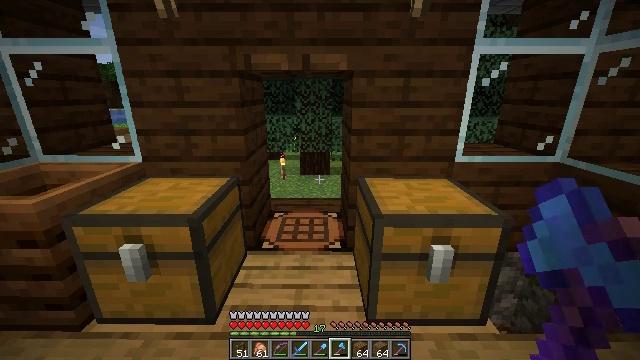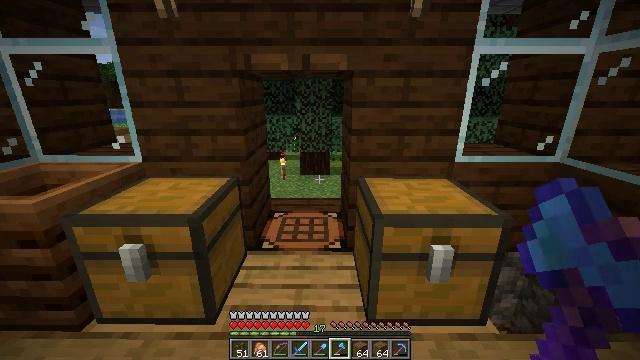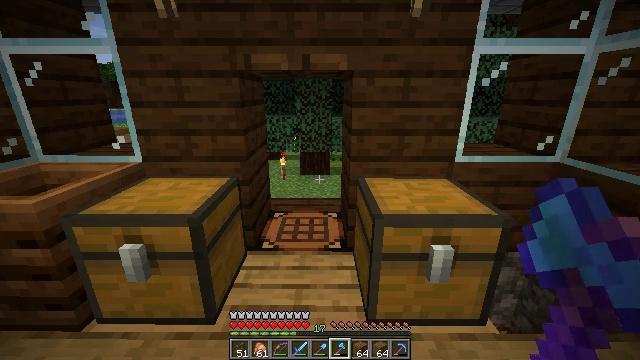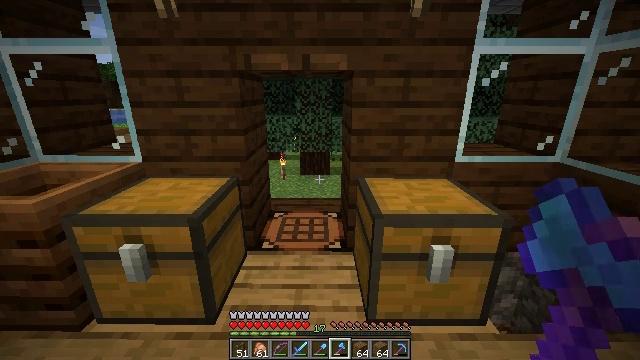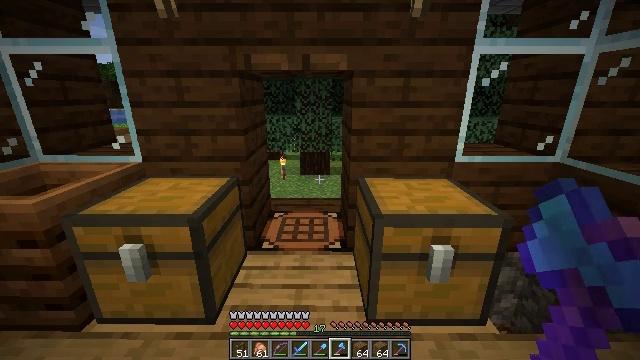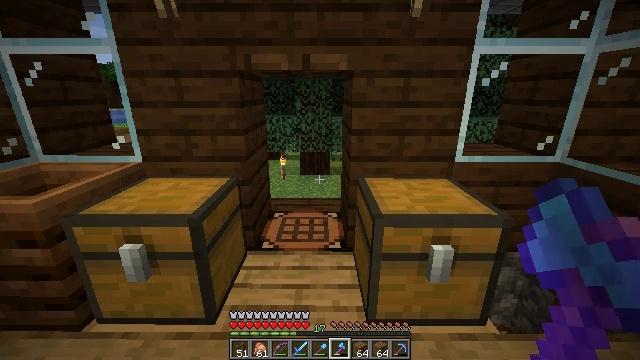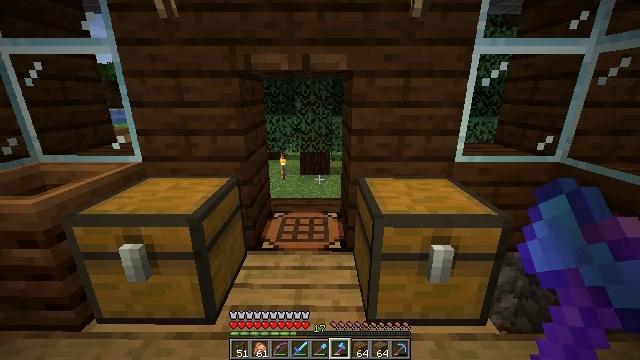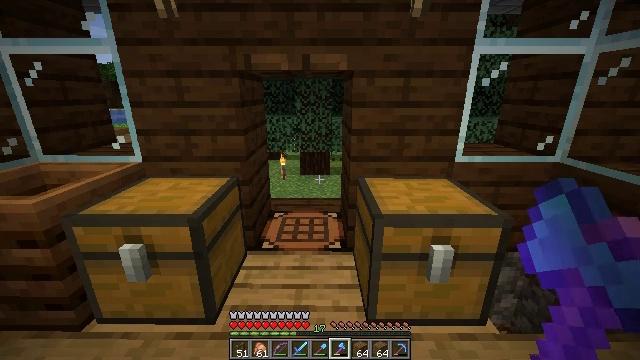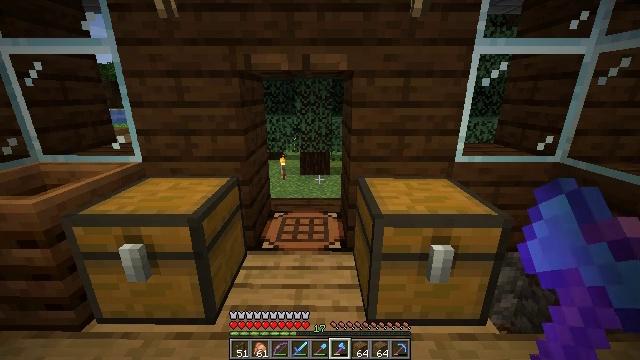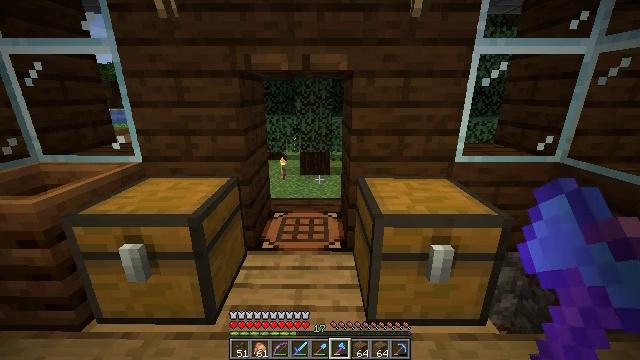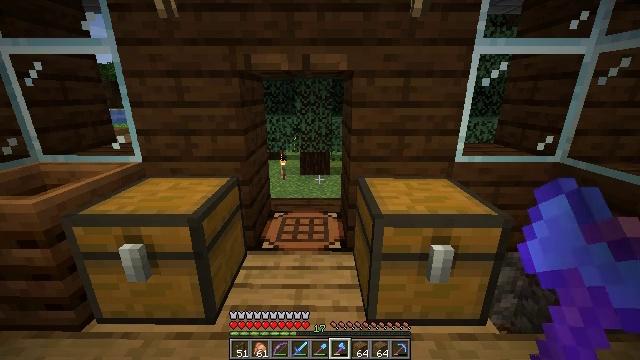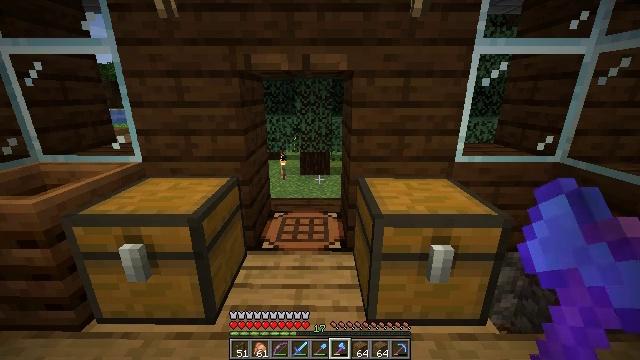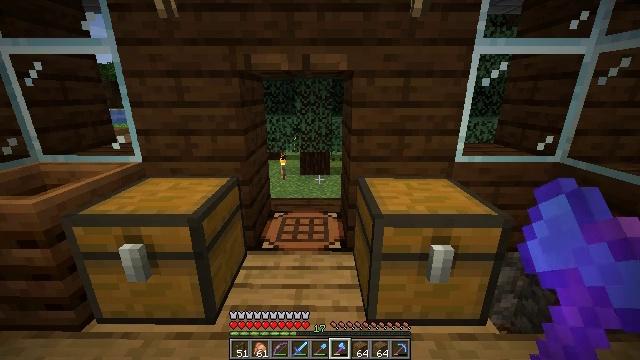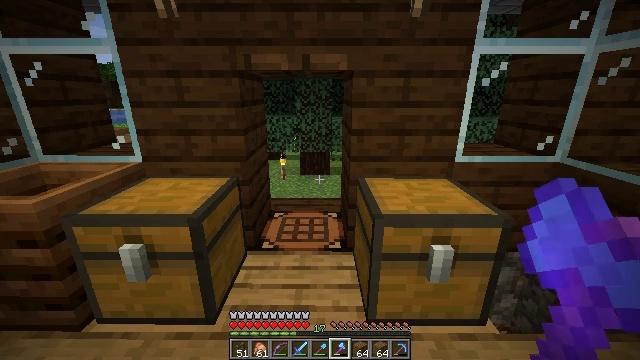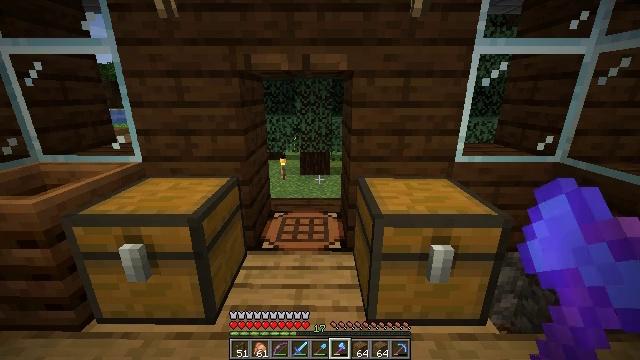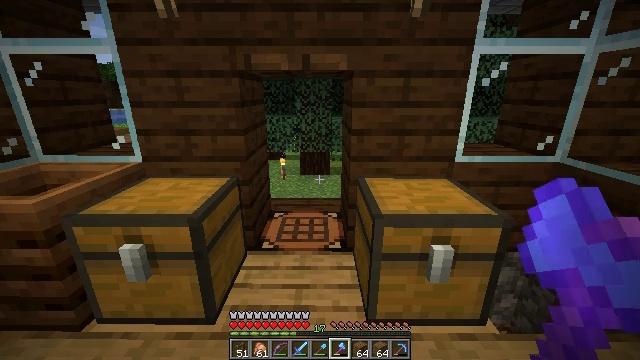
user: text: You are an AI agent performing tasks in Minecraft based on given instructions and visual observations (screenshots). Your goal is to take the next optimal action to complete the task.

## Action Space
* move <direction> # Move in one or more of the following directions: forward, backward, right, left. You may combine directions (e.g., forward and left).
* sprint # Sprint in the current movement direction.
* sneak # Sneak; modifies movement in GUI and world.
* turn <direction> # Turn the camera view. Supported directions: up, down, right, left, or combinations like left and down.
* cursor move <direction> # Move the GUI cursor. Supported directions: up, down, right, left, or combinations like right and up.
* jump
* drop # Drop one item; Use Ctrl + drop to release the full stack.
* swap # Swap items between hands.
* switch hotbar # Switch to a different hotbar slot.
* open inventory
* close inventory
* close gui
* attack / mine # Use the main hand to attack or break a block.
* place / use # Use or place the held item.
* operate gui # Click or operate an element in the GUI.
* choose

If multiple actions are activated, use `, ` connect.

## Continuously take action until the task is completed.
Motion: motion action
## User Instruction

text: Mine the spruce fence.
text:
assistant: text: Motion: no_op
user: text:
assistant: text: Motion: no_op
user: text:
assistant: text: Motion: no_op
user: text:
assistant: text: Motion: no_op
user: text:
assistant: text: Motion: no_op
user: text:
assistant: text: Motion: no_op
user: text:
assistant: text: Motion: no_op
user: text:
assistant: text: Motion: no_op
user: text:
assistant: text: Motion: no_op
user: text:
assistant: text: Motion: no_op
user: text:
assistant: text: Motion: no_op
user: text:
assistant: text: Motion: no_op
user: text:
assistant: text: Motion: no_op
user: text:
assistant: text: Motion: no_op
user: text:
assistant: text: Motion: no_op
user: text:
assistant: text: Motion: no_op
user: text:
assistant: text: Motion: no_op
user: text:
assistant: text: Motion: no_op
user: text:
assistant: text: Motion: no_op
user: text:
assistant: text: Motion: no_op
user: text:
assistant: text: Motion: no_op
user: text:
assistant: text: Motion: no_op
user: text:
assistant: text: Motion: no_op
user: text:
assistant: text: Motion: no_op
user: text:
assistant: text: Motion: no_op
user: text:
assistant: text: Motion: no_op
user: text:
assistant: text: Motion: no_op
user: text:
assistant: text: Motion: no_op
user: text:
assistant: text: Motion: no_op
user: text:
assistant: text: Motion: no_op